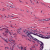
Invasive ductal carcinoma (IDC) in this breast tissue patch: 0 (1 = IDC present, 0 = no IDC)